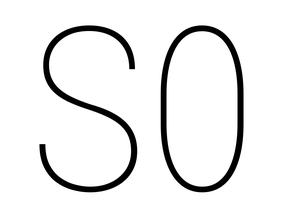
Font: Roboto_Condensed_Thin